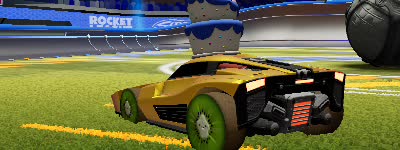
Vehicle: breakout